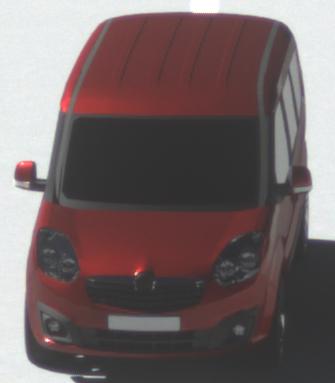
Make: Opel
Model: Combo Combi L1H1 1.4
Detailed model: Combo (D) Combi
Model produced from: 2012/01
Model produced until: 2013/11
Doors: 5
Color: red
Road condition: dry road
Daytime: midday
Contrast: high contrast